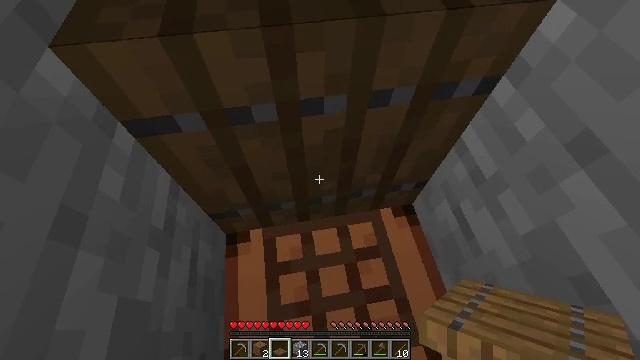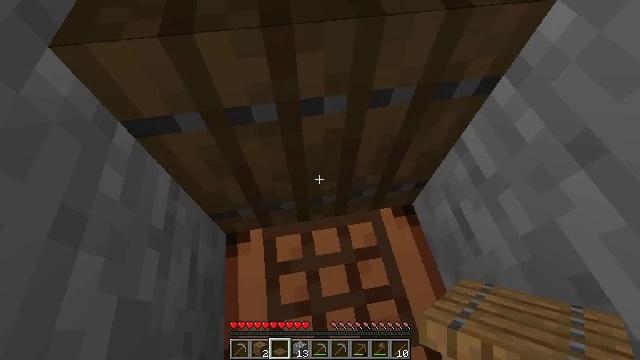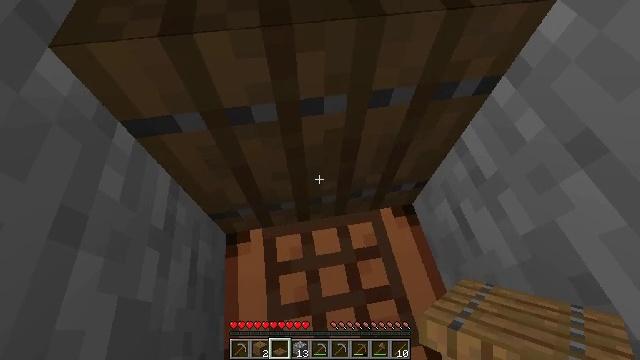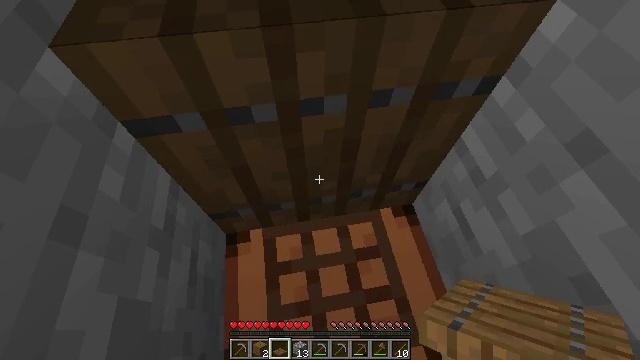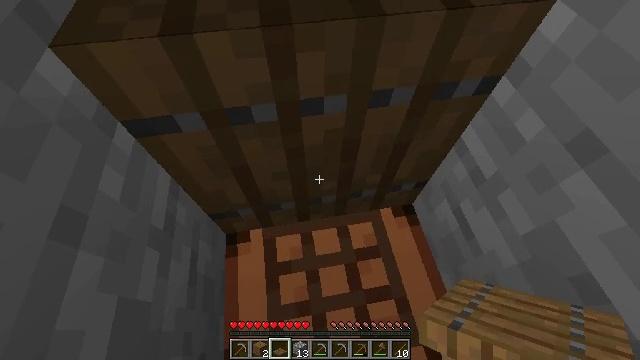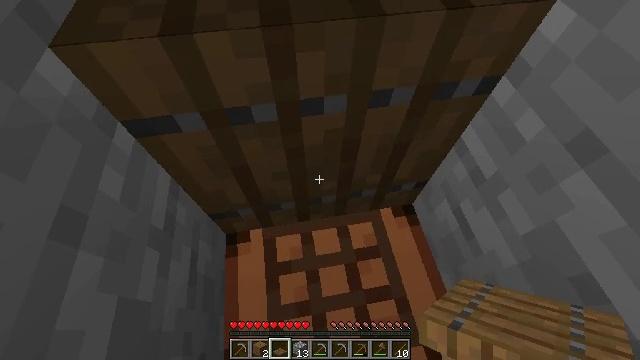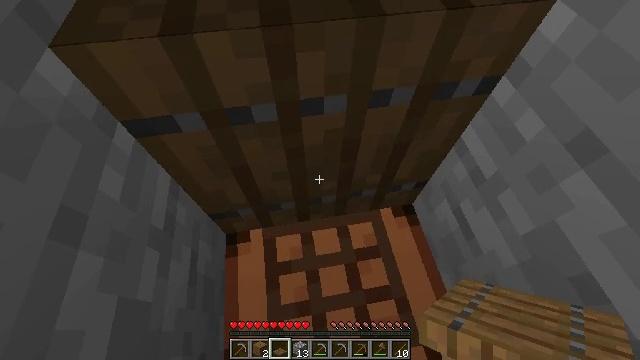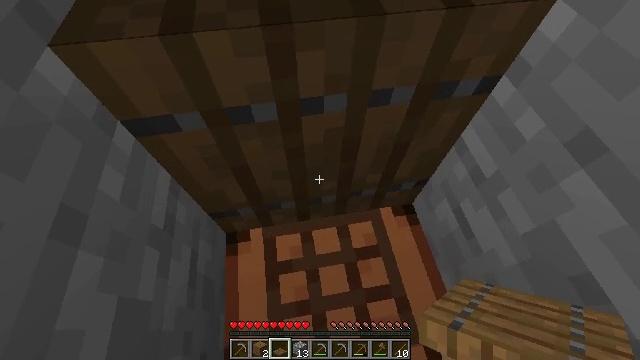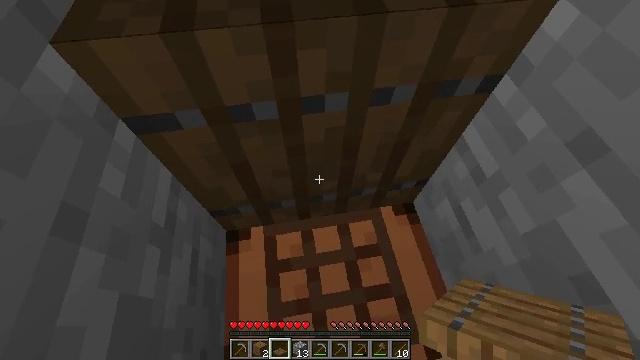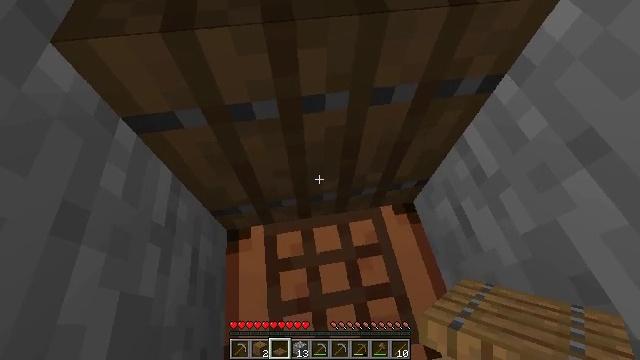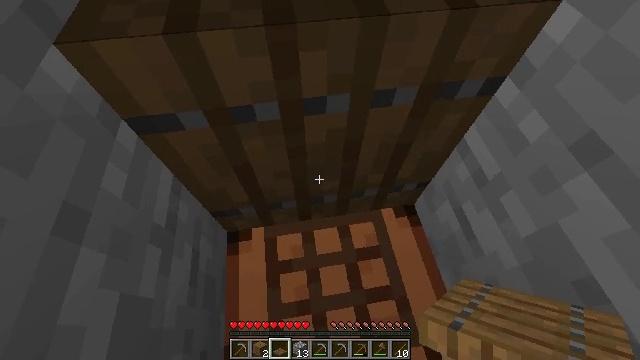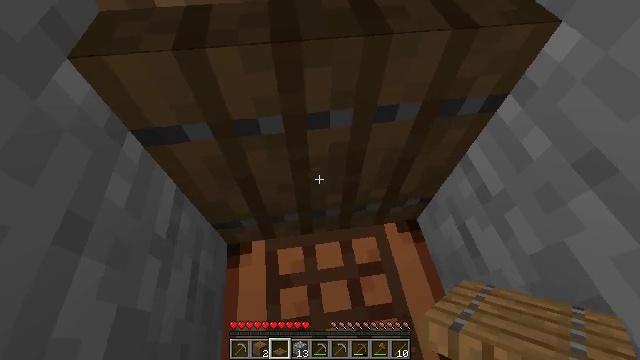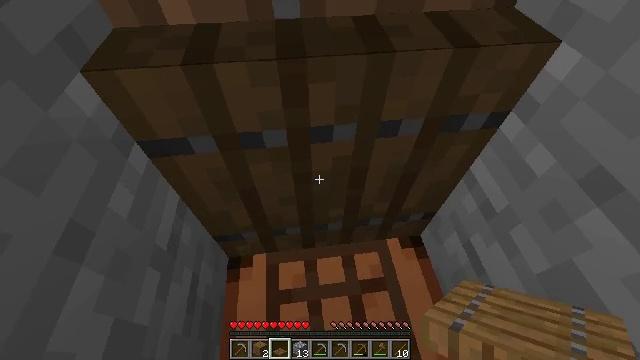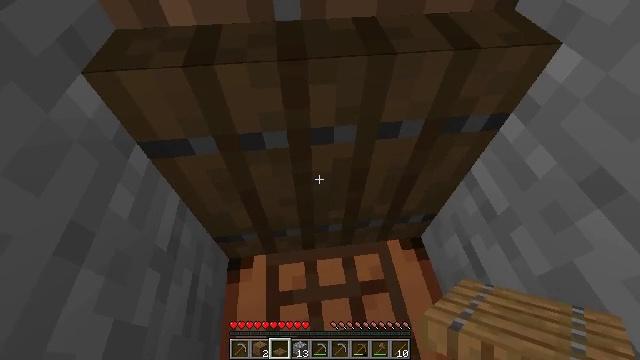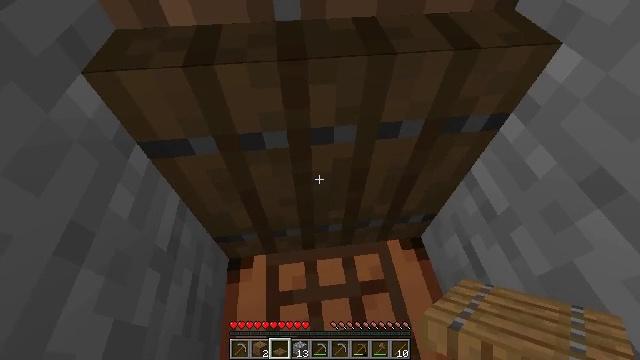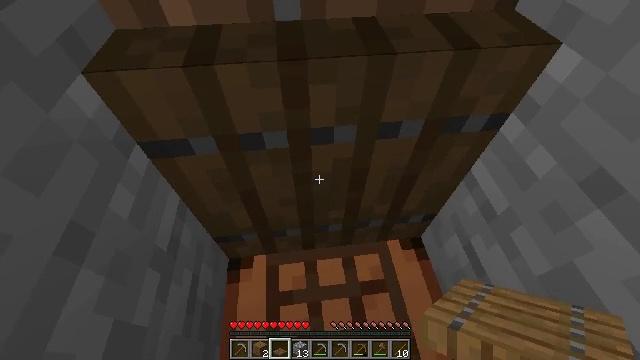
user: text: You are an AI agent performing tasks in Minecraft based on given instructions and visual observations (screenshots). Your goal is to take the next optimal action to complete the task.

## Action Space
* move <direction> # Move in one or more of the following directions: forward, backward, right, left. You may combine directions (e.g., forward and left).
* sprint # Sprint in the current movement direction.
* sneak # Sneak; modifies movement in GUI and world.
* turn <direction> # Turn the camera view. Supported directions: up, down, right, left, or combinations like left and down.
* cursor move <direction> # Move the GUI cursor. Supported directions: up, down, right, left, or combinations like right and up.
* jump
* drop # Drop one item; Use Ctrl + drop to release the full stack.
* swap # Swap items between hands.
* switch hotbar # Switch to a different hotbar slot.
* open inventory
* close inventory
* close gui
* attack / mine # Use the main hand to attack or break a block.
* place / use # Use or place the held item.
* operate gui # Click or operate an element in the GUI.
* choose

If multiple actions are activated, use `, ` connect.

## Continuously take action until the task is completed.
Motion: motion action
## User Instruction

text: Retrieve the spruce trapdoor by mining.
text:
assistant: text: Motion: sneak, use / place
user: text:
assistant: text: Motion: sneak
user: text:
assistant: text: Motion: sneak
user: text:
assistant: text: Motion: sneak
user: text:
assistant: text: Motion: sneak
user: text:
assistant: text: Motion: sneak
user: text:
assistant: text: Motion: sneak
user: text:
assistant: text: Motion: sneak
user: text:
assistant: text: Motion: sneak
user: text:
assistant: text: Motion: sneak
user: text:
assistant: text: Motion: sneak, turn left and up
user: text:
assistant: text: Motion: sneak, turn left and up
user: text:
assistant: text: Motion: sneak
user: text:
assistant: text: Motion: sneak
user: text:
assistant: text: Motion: sneak, use / place
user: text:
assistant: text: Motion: sneak, use / place
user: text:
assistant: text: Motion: sneak, use / place
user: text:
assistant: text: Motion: sneak
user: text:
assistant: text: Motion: sneak, turn up
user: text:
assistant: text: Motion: sneak
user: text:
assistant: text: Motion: sneak
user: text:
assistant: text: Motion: sneak, use / place
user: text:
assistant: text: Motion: sneak, use / place
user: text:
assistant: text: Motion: sneak
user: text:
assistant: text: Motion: sneak, turn down
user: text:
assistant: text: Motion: turn right and down
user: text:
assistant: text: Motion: turn down
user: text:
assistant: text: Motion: turn down
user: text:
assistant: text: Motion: turn down
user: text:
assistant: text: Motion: turn down